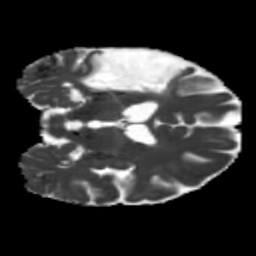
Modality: MD
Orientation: coronal
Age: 66
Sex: male
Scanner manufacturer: siemens
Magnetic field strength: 3 T
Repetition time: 5.25 s
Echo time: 0.08 s